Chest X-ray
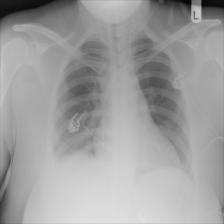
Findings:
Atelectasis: negative
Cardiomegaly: negative
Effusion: positive
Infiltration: negative
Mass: negative
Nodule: negative
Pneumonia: negative
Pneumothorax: negative
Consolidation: negative
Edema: negative
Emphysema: negative
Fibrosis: negative
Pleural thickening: negative
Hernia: negative